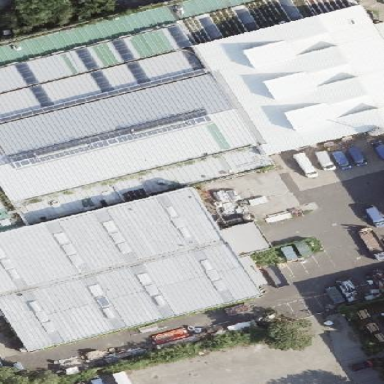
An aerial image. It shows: Industrial building with flat roof.